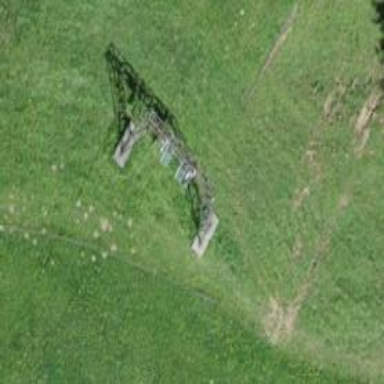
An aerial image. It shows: Pylon for aerialway.